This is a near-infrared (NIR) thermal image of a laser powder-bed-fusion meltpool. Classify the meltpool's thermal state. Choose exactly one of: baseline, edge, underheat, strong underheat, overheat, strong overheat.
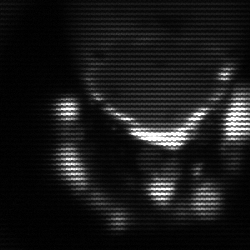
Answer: edge